Question: I would like to have many preset emulator options here, i.e., to have available across multiple projects. Where do I manage this list?

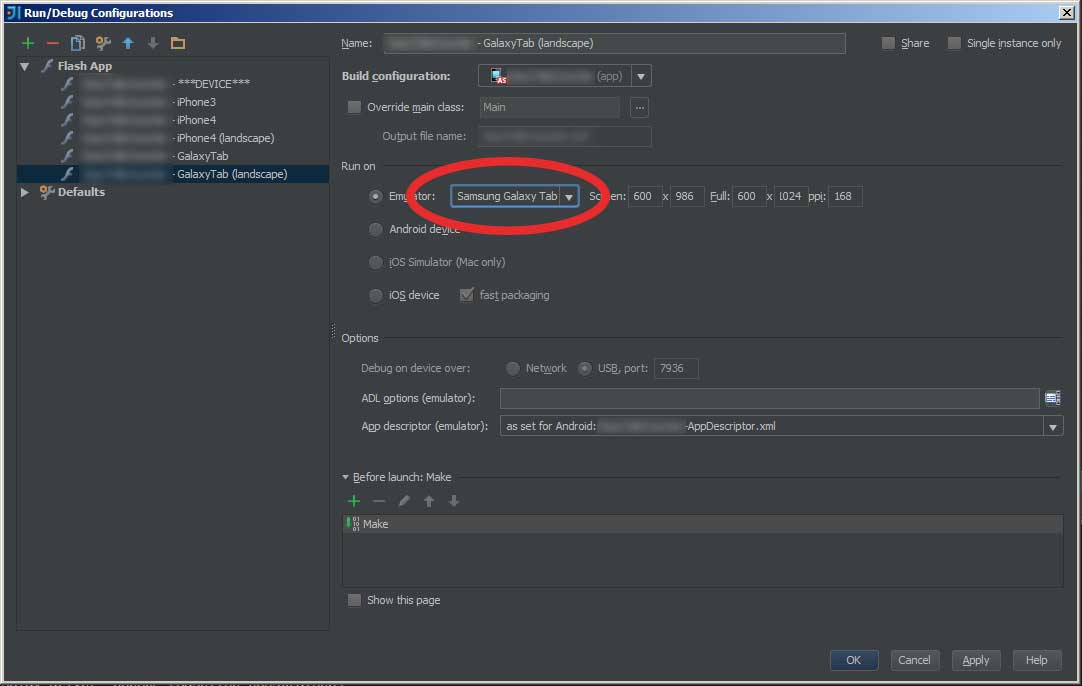
Answer: This list is hardcoded and you can't manage it.
Here is the <URL>, please vote.